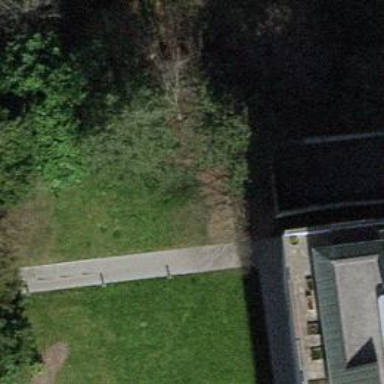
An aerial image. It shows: Driveway tunnel that serves as roadway.